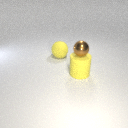
large yellow rubber cylinder below small brown metal sphere